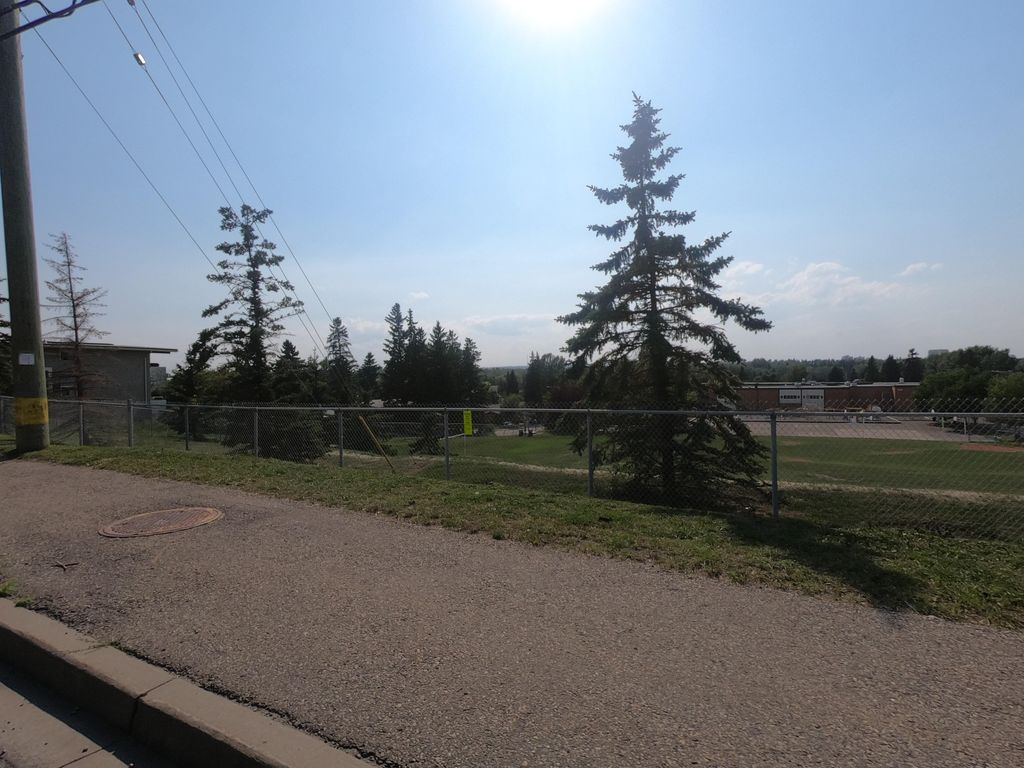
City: calgary